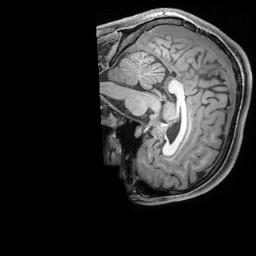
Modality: T1w
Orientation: sagittal
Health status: healthy
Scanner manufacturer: siemens
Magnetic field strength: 3 T
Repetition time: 2.4 s
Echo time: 0.00201 s